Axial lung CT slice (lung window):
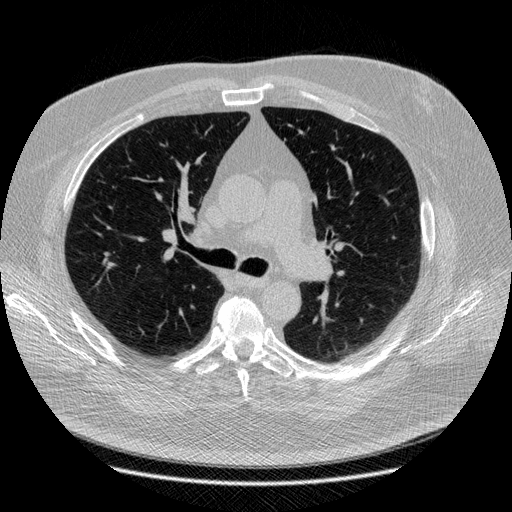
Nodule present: no